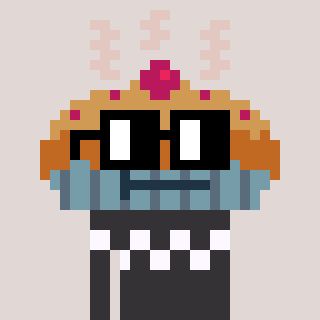
a pixel art character with square black glasses, a pie-shaped head and a grayscale-colored body on a warm background